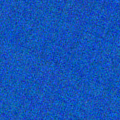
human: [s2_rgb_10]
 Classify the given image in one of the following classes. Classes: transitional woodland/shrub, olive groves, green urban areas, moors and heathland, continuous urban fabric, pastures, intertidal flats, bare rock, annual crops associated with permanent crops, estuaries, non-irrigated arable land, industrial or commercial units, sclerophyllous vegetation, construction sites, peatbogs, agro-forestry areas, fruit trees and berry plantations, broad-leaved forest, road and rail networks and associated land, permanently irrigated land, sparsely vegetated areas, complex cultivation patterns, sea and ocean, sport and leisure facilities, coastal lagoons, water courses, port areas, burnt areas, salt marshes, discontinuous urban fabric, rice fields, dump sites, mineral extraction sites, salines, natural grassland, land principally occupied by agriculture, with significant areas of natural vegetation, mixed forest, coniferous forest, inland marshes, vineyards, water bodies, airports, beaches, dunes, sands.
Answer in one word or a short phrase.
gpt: sea and ocean